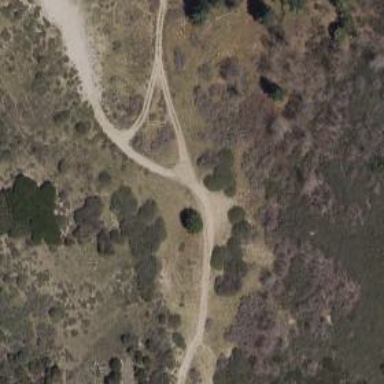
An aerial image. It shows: Path.